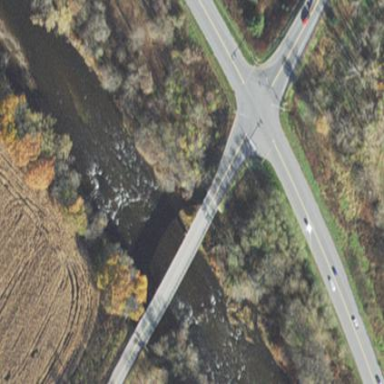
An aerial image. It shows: Man-made bridge.